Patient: sex M, age 48
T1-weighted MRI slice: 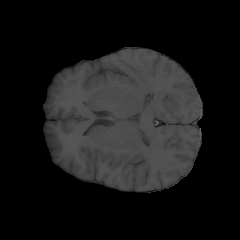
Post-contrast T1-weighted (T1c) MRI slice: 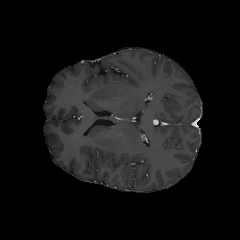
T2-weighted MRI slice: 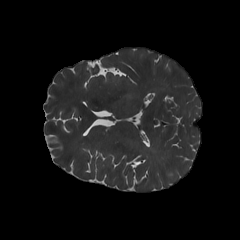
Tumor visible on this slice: no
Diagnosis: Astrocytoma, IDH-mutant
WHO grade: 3